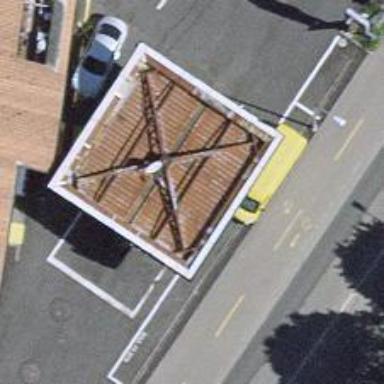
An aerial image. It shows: Fuel station.